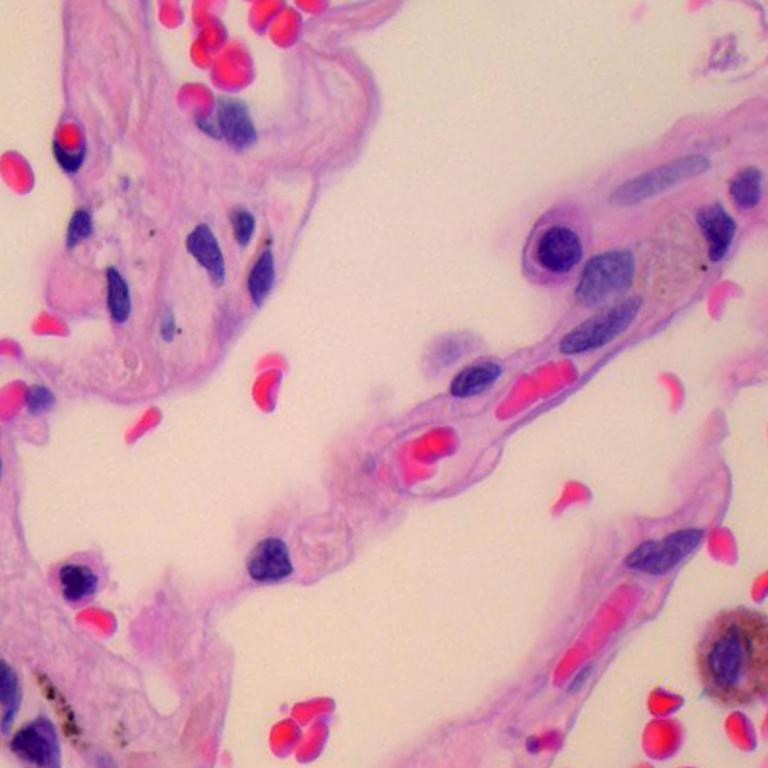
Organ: lung
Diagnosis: benign